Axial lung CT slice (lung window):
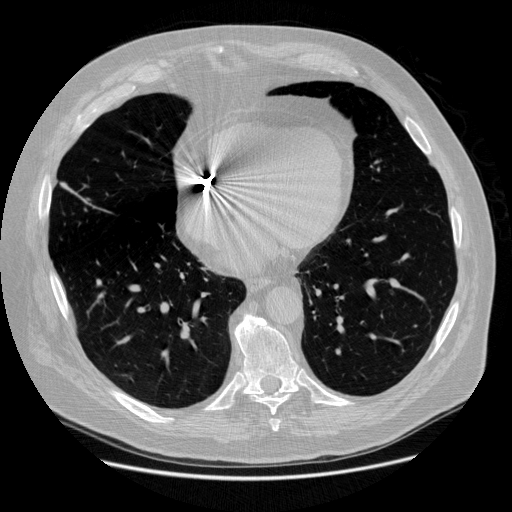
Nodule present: no